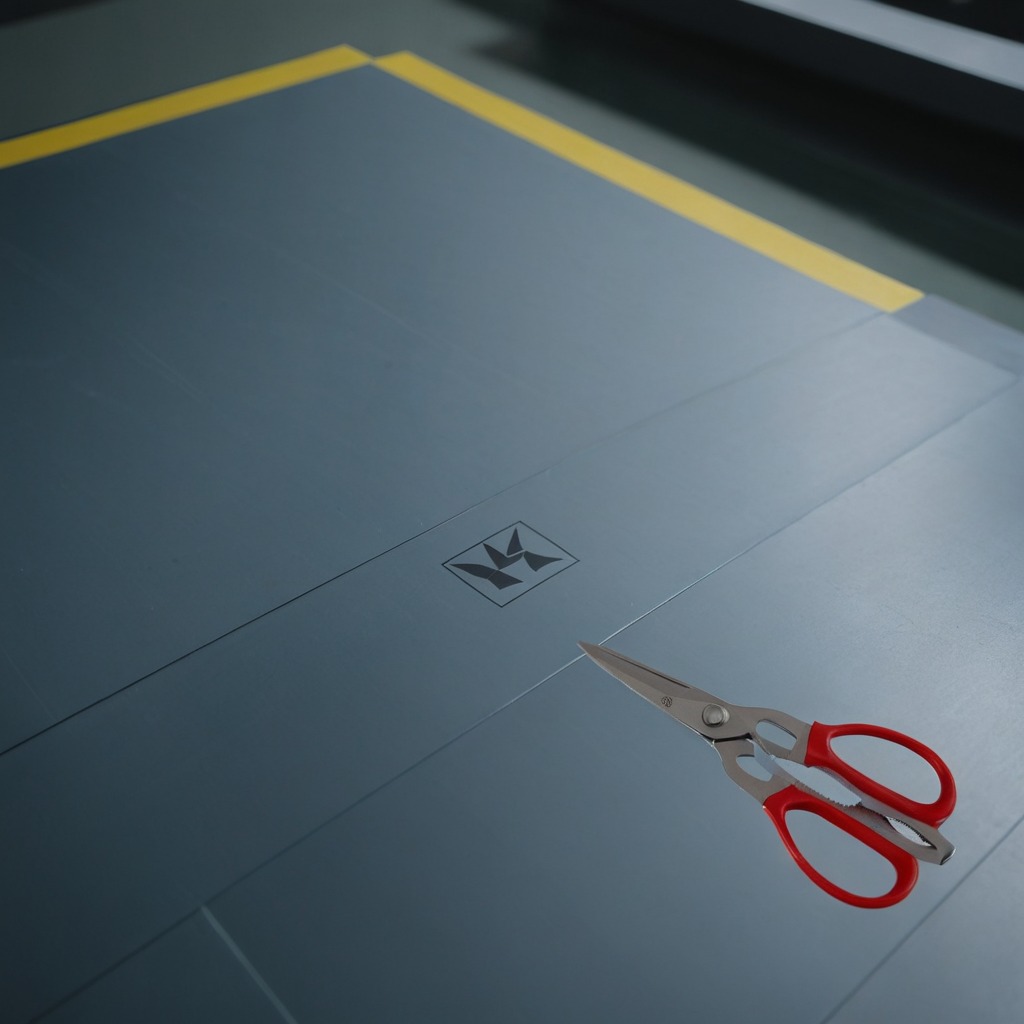
A scissor lies on the toolbox surface in the airplane hangar workshop.